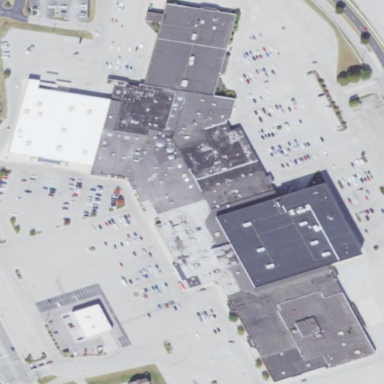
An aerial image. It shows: Mall building.